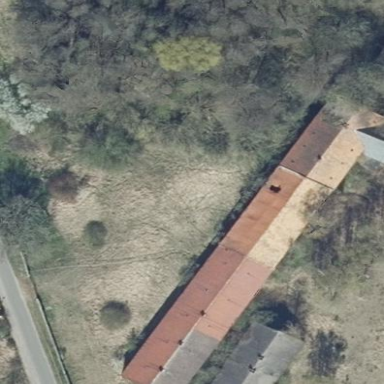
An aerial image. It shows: Building with gabled roof oriented along its structure. The roof is striking red color.